Question: I changed my IDE from Eclipse to Intellij. I like Intellij, it's more helpful, but I miss a feature from Eclipse. When I was writing in Eclipse a function, like "text".is the IDE showed me a list of function I could use and when I select one of those it shows the java doc of that function like in this picture:

I want this in Intellij too, but I don't know how.
Ctrl+Q should give me that,but it isn't. It shows me only the package and the atent of function:
For "text".isEmpty() it gives me:
'''
java.lang.String
public boolean isEmpty()
'''
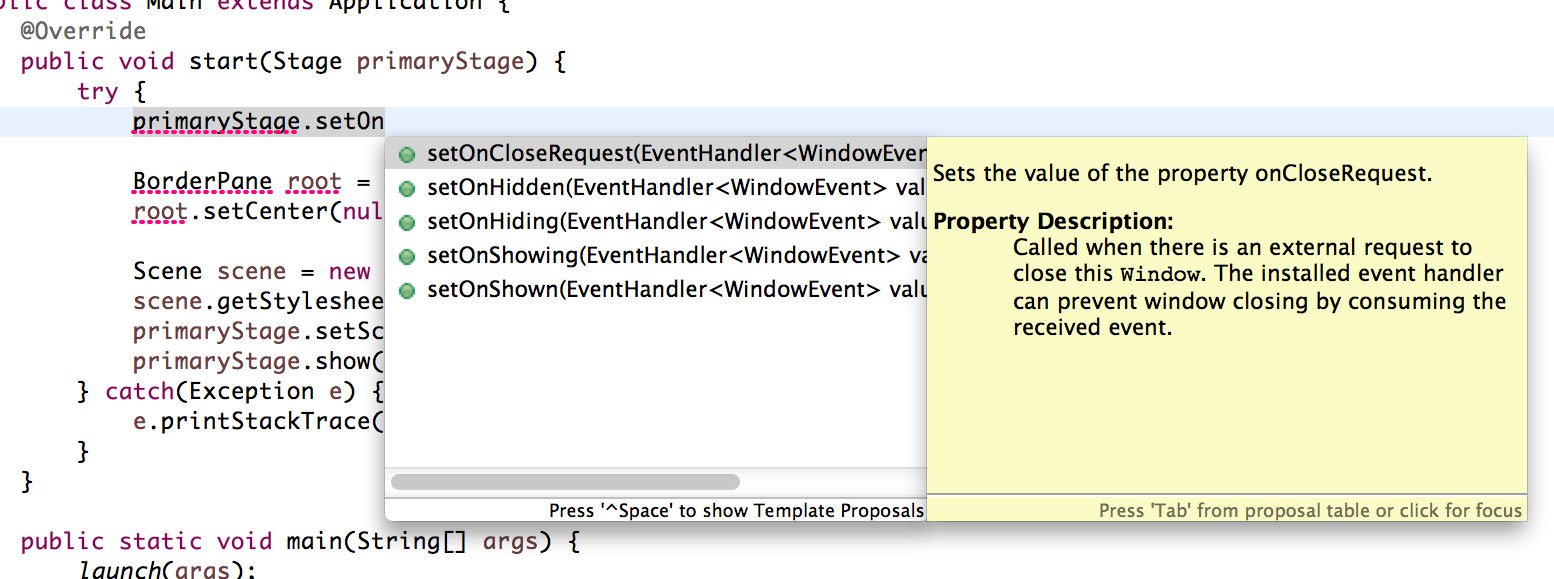
Answer: Most likely you're missing javadocs/sources of the related library. In order to display popup with help, you need one of it. They can be attached related library "part" of the window under File -> Project structure dialog:

Here is the screenshot of how it looks: